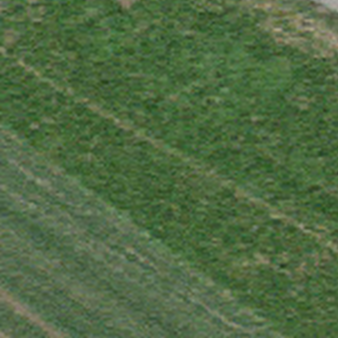
Label: other